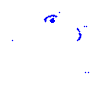
Particle: pion